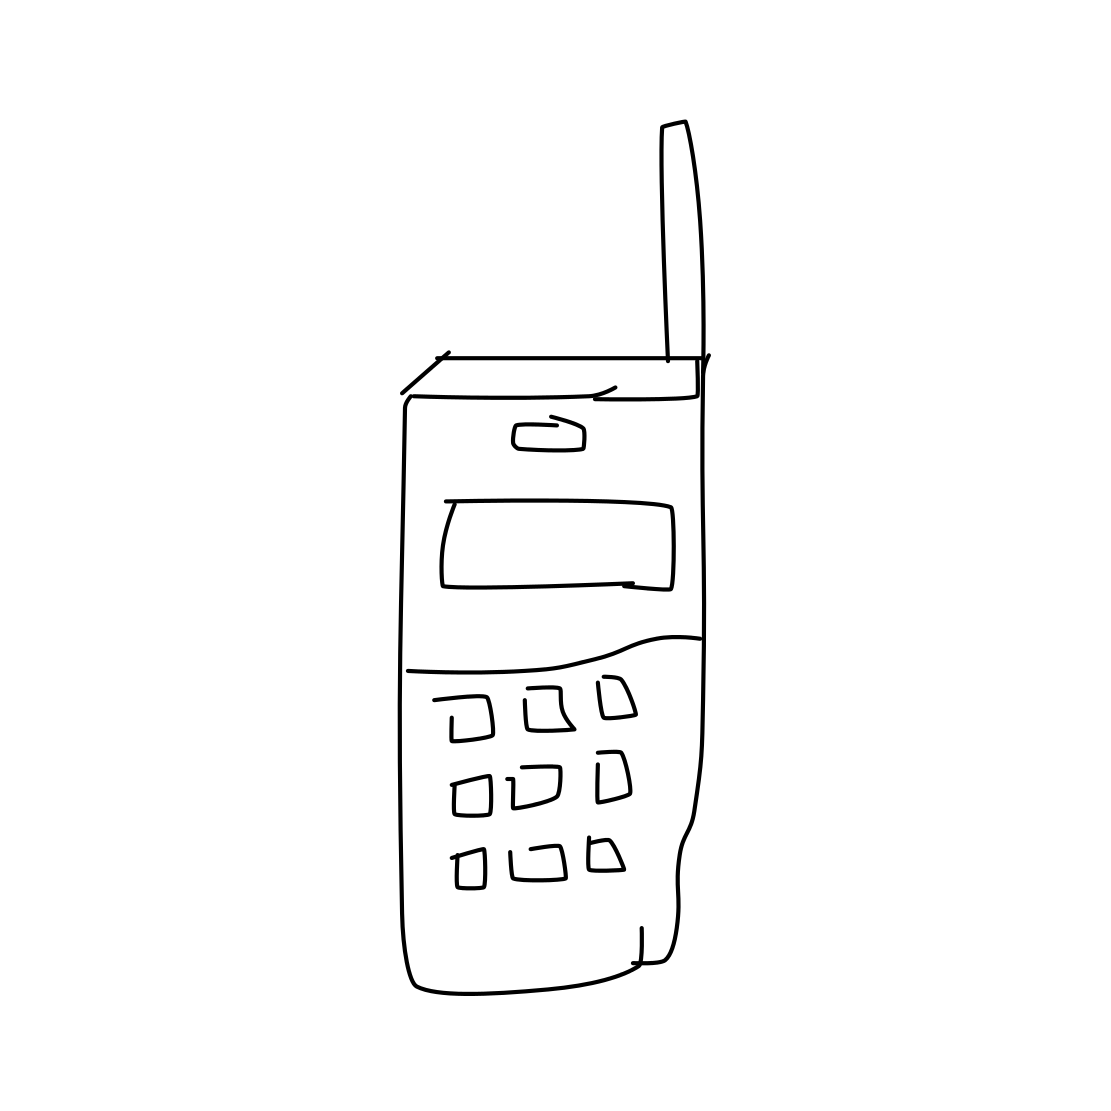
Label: walkie talkie